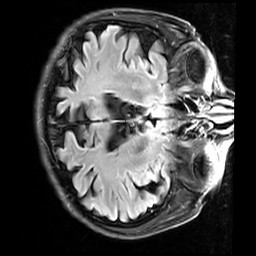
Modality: FLAIR
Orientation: axial
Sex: male
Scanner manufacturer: siemens
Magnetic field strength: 3 T
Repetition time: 10 s
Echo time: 0.09 s